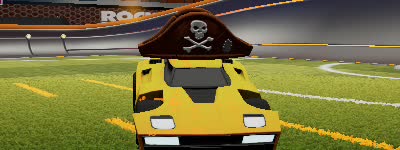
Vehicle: breakout